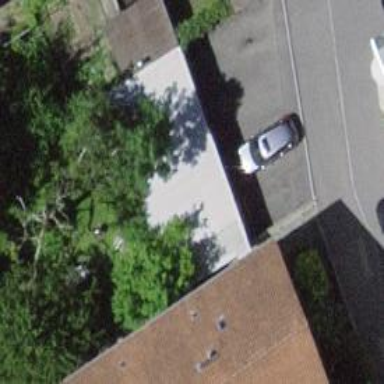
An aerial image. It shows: Shed.